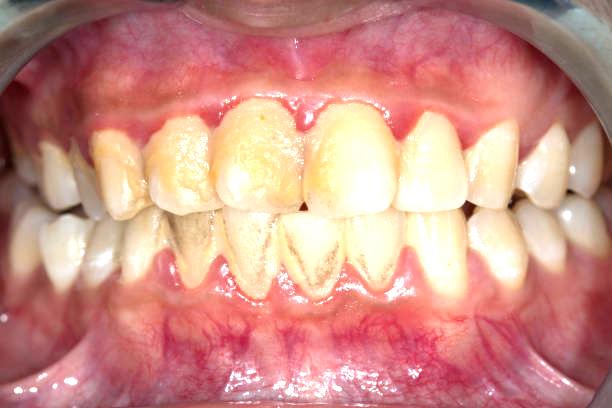
Condition: Calculus